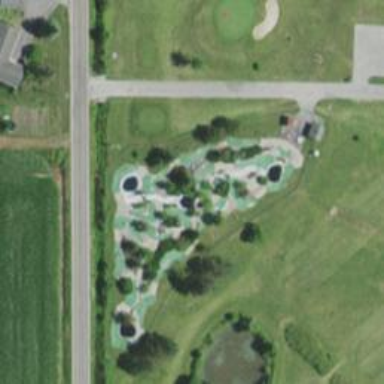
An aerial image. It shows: Golf hole.